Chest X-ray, AP view. Patient: 30 years old, sex F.
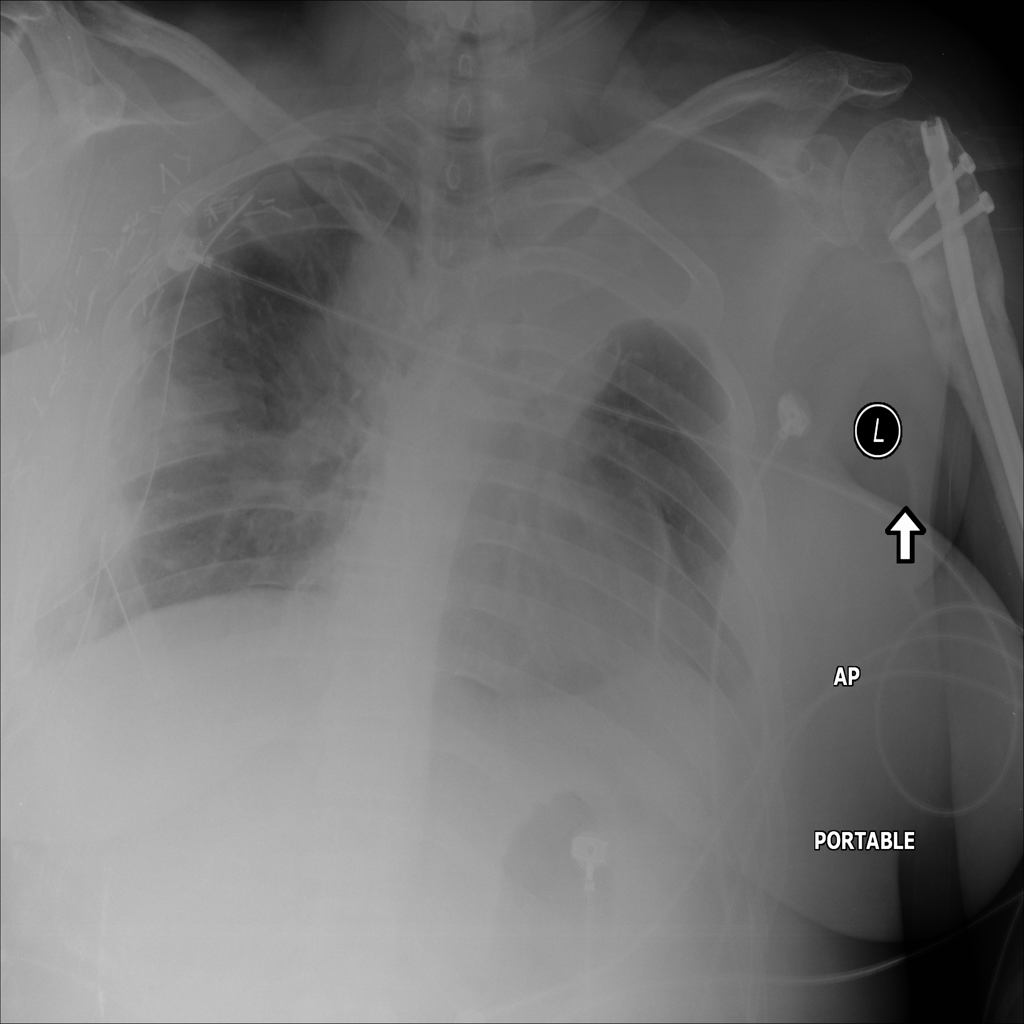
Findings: Mass, Pneumothorax